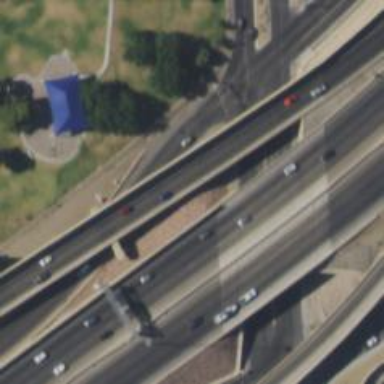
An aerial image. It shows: Bridge over motorway.